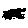
Label: line